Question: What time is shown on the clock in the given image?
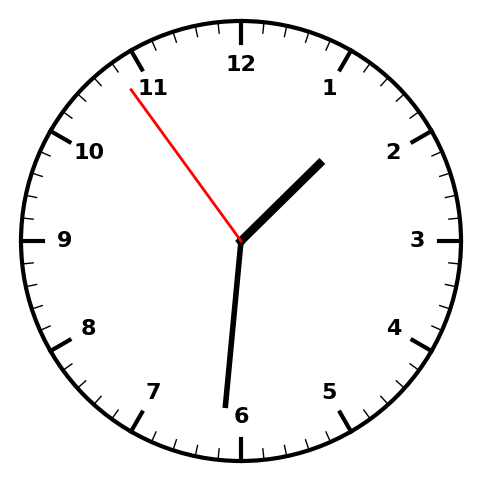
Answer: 01:30:54